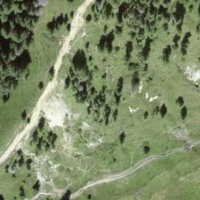
EUNIS habitat code: 26
Species observed at this site:
Parnassia palustris